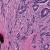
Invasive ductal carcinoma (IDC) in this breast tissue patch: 1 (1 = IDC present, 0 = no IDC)